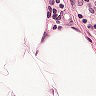
Metastatic tissue present: no